Question: I am working on the <URL> LeetCode Problem:
> You are a professional robber planning to rob houses along a street. Each house has a certain amount of money stashed, the only constraint stopping you from robbing each of them is that adjacent houses have security systems connected and Given an integer array 'nums' representing the amount of money of each house, return the maximum amount of money you can rob tonight .
### Example 1:
'''
Input: nums = [1,2,3,1]
Output: 4
'''
Rob house 1 (money = 1) and then rob house 3 (money = 3).
Total amount you can rob = 1 + 3 = 4.
### Example 2:
'''
Input: nums = [2,7,9,3,1]
Output: 12
'''
Rob house 1 (money = 2), rob house 3 (money = 9) and rob house 5 (money = 1).
Total amount you can rob = 2 + 9 + 1 = 12.
### My code
'''
class Solution:
def rob(self, nums, n=0, memo={}):
if n in memo:
return memo[n]
if n == len(nums) - 1:
return nums[n]
if n > len(nums) - 1:
return 0
f = nums[n] + self.rob(nums, n + 2)
s = nums[n + 1] + self.rob(nums, n + 3)
memo[n] = max(f, s)
return max(f, s)
'''
When I click the submit button it fails with input: '[2,7,9,3,1]'. But when I run it as a custom testcase it seems to work:

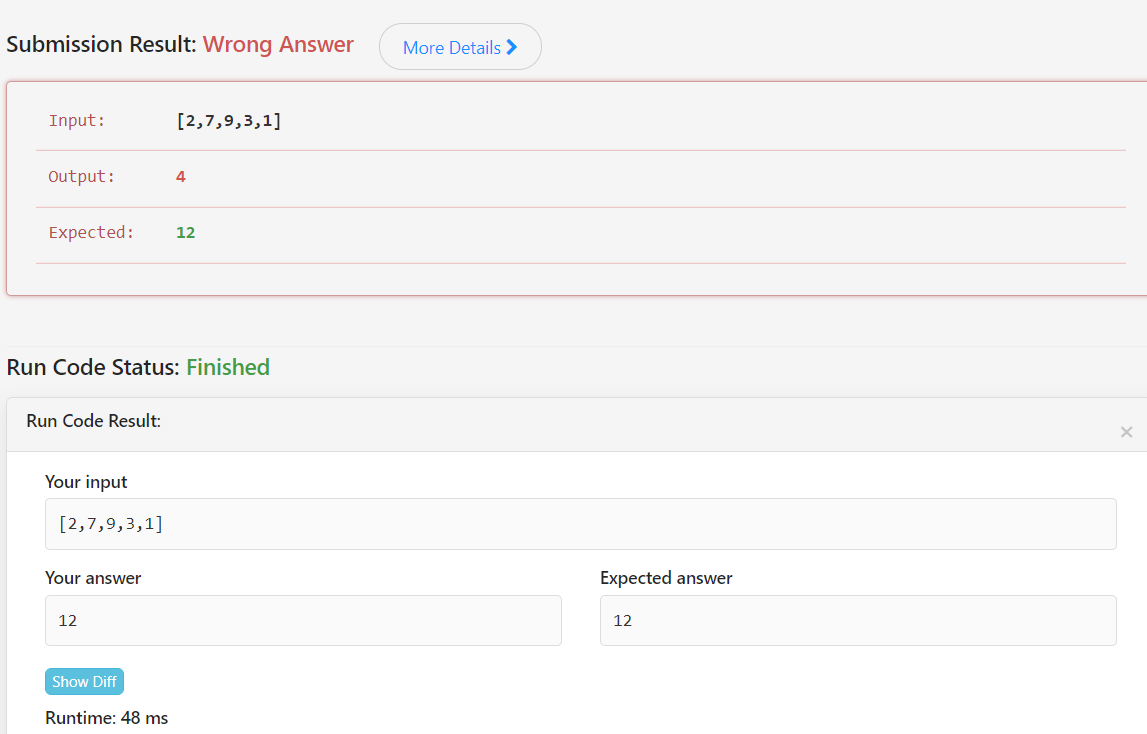
Answer: The problem is with the 'memo' parameter.
As it is defined ('memo={}') it will never be reset between test cases, and so it will carry values that have nothing to do with the current test case.
Unlike in other languages, default values for parameters are only evaluated at the time of function , not .
So make sure to define 'memo' as local variable inside your function, not as an argument.
You can create a recursive function as a function inside 'rob', so to have access to the same instance of 'memo' during recursion.
So alter your code to this:
'''
def rob(self, nums):
memo = {} # define here so it gets reset at every call
def recur(n): # recursive function with access to memo
if n in memo:
return memo[n]
if n == len(nums) - 1:
return nums[n]
if n > len(nums) - 1:
return 0
f = nums[n] + recur(n + 2)
s = nums[n + 1] + recur(n + 3)
memo[n] = max(f, s)
return max(f, s)
return recur(0)
'''